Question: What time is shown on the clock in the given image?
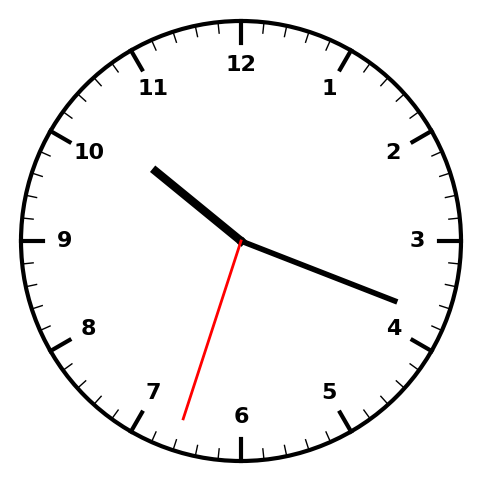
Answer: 10:18:33